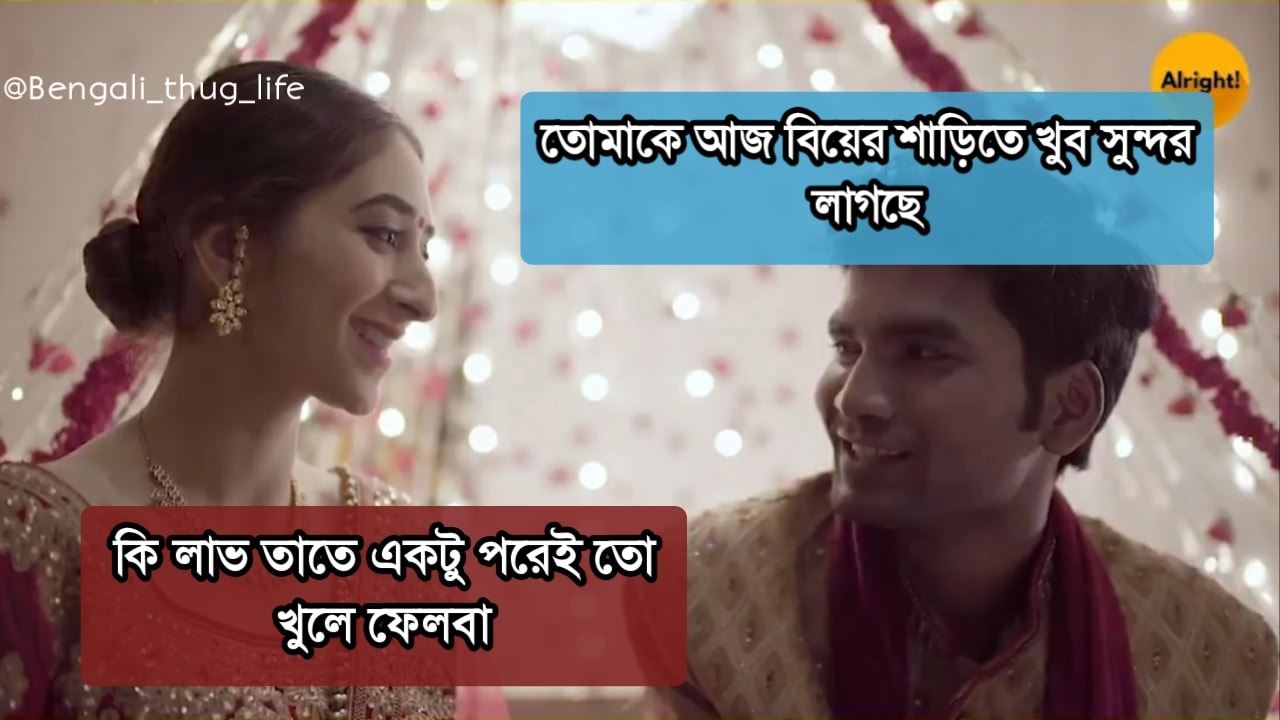
Caption: তোমাকে আজ বিয়ের শাড়িতে খুব সুন্দর লাগছে   কি লাভ  তাতে একটু পরেই তো খুলে ফেলবা
Label: hate